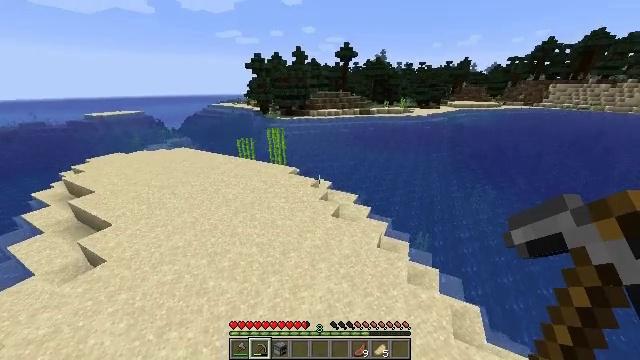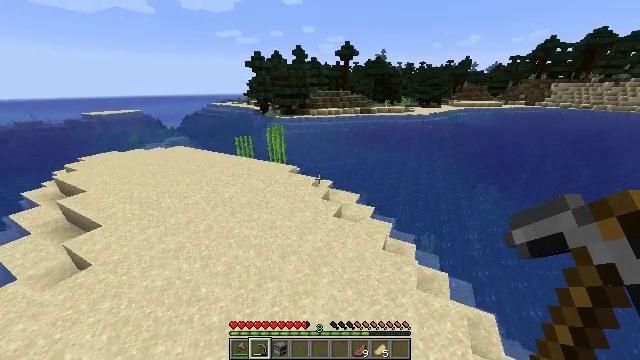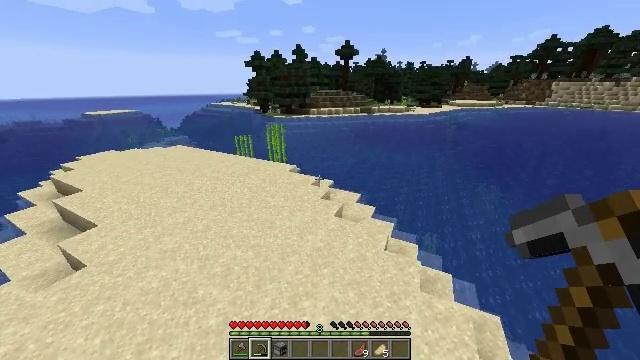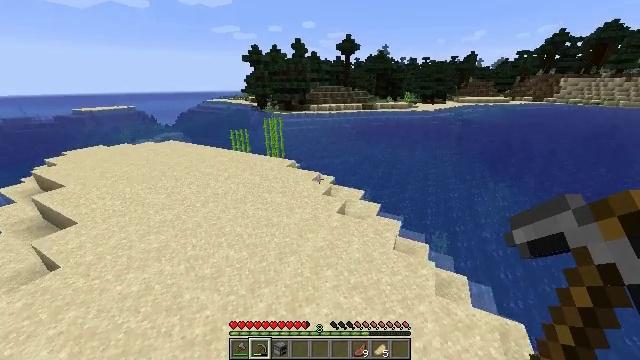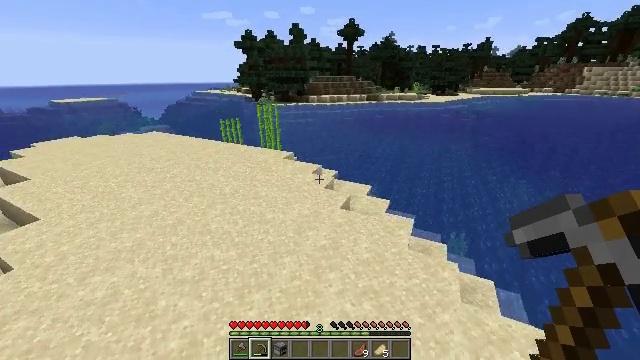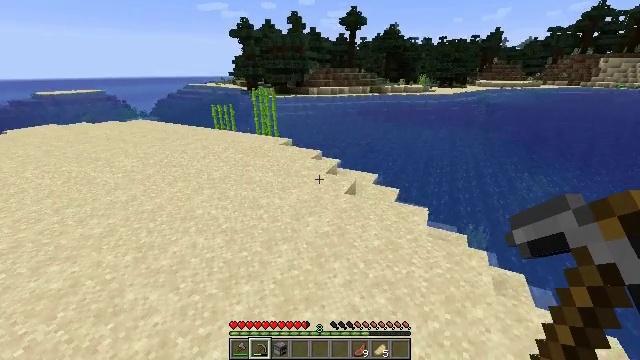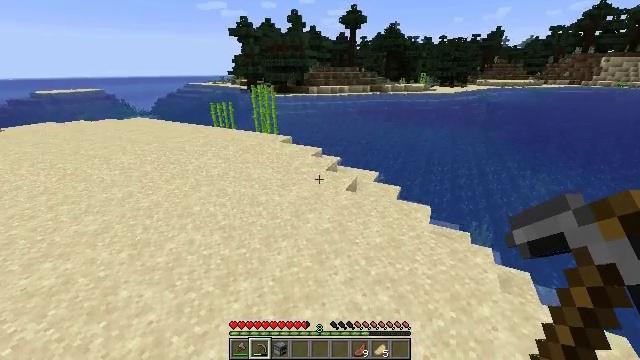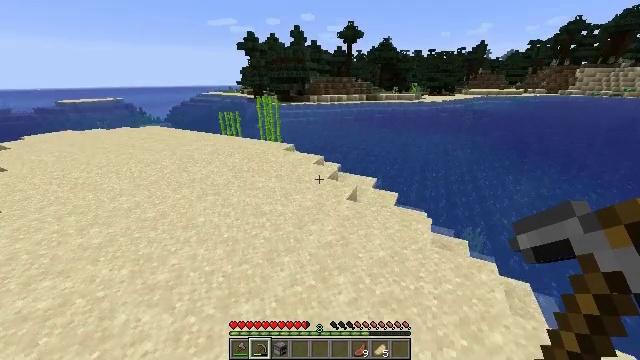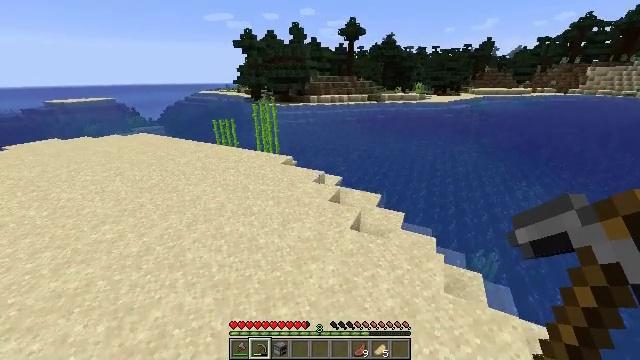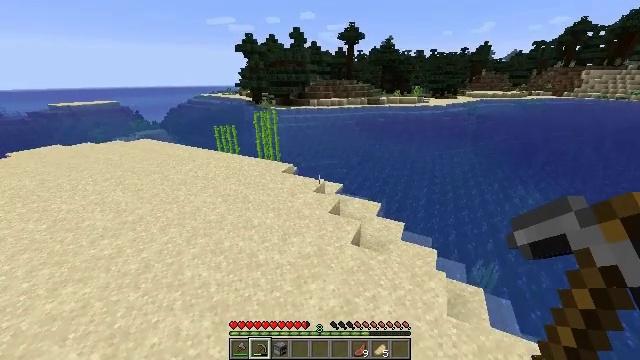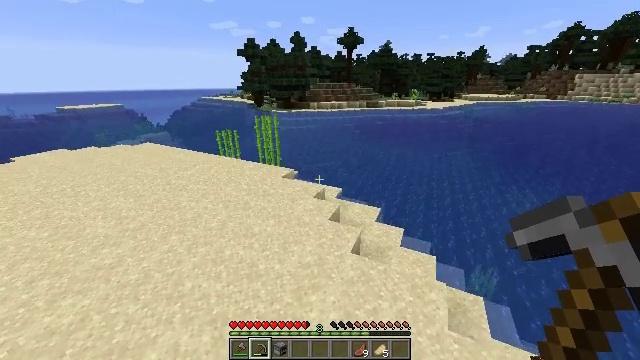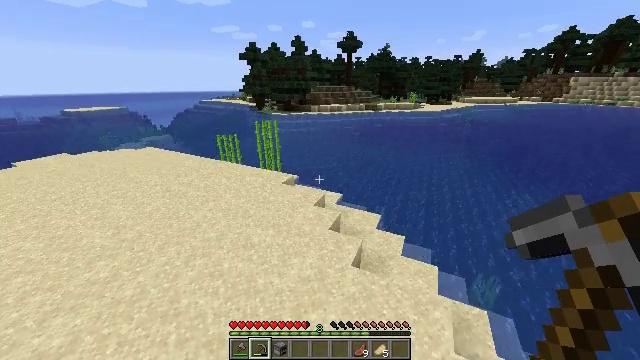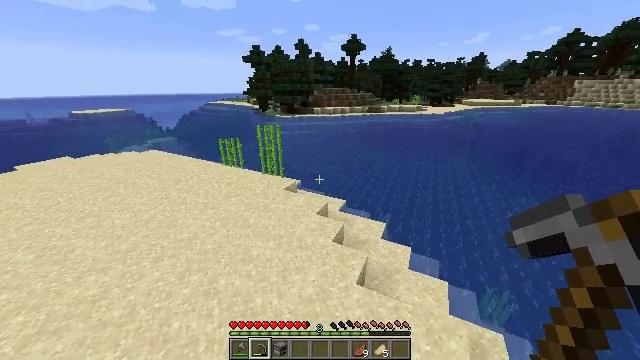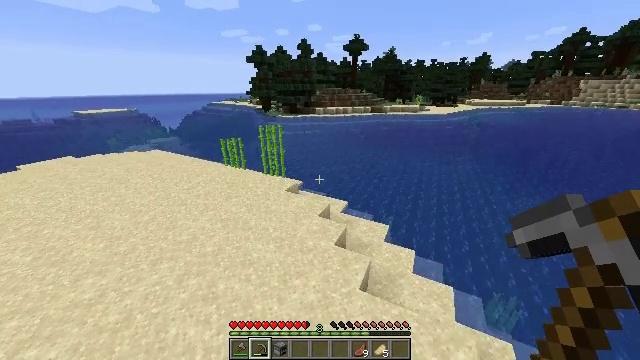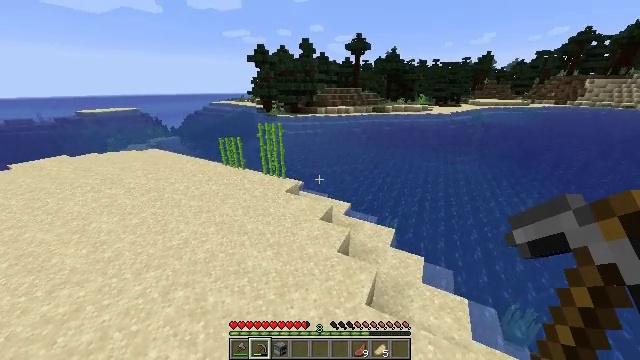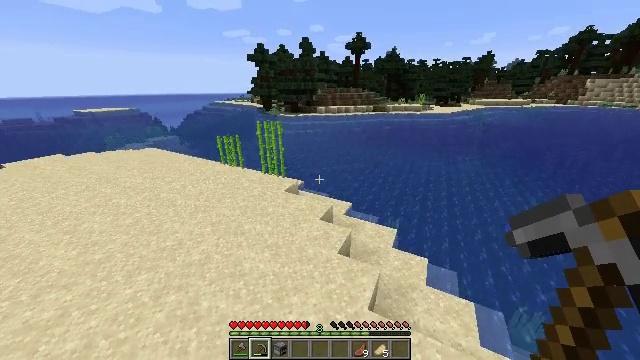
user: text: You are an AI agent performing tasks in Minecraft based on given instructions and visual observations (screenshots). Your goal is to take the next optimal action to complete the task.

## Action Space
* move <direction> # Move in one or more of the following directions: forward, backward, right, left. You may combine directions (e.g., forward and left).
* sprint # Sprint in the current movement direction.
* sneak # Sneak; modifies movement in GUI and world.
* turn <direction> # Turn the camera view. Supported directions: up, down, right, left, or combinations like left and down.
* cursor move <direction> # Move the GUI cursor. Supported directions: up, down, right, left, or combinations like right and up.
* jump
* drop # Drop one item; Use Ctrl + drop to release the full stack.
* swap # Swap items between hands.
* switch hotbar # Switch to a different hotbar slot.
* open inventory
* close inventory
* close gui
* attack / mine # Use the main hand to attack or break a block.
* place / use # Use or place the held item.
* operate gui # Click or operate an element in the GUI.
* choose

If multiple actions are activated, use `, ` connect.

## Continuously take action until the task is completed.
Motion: motion action
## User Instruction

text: Break the sugar cane.
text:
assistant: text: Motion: move forward, sprint, jump
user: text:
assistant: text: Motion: sprint, jump
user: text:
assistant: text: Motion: sprint, jump
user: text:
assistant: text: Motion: sprint, jump
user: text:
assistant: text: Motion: move forward, sprint, jump
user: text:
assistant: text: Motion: move forward, sprint, jump
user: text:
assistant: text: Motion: move forward, sprint, jump
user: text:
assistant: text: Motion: move forward, sprint, jump
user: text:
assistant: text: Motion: move forward, sprint, jump
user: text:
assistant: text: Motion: move forward, sprint, jump
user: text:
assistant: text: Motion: move forward, sprint, jump
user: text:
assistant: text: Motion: move forward, sprint, jump
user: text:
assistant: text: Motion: move forward, sprint, jump
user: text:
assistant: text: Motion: move forward, sprint, jump
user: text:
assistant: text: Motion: move forward, sprint, jump
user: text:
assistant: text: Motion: move forward, sprint, jump
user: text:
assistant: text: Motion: move forward, sprint, jump
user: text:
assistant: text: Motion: move forward, sprint, jump
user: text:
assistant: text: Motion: move forward, sprint, jump
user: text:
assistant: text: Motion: move forward, sprint, jump
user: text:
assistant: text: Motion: move forward, sprint, jump
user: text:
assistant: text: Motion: move forward, jump
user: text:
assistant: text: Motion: move forward, jump
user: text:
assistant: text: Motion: move forward, jump
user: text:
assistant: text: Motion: move forward, turn left, jump
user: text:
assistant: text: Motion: move forward, jump
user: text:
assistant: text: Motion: move forward, jump
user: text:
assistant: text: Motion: move forward, jump
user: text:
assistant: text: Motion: move forward, turn left, jump
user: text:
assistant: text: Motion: move forward, turn left, jump